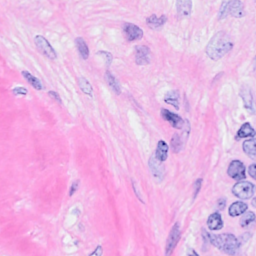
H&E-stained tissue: Breast